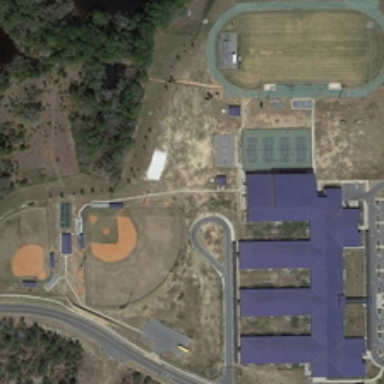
A large building is near a playground with four tennis courts and two baseball fields .